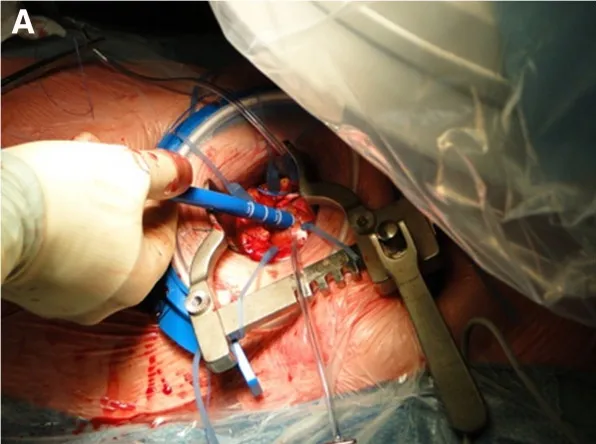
A) Intraoperative view showing the introduction of the delivery system (Ascendra. 2) in the apex.
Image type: medical_photograph (other_medical_photograph)